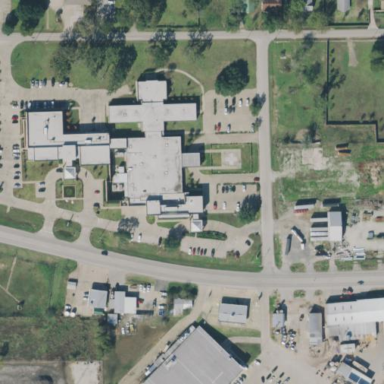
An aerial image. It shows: Healthcare facility identified as hospital.